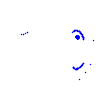
Particle: proton